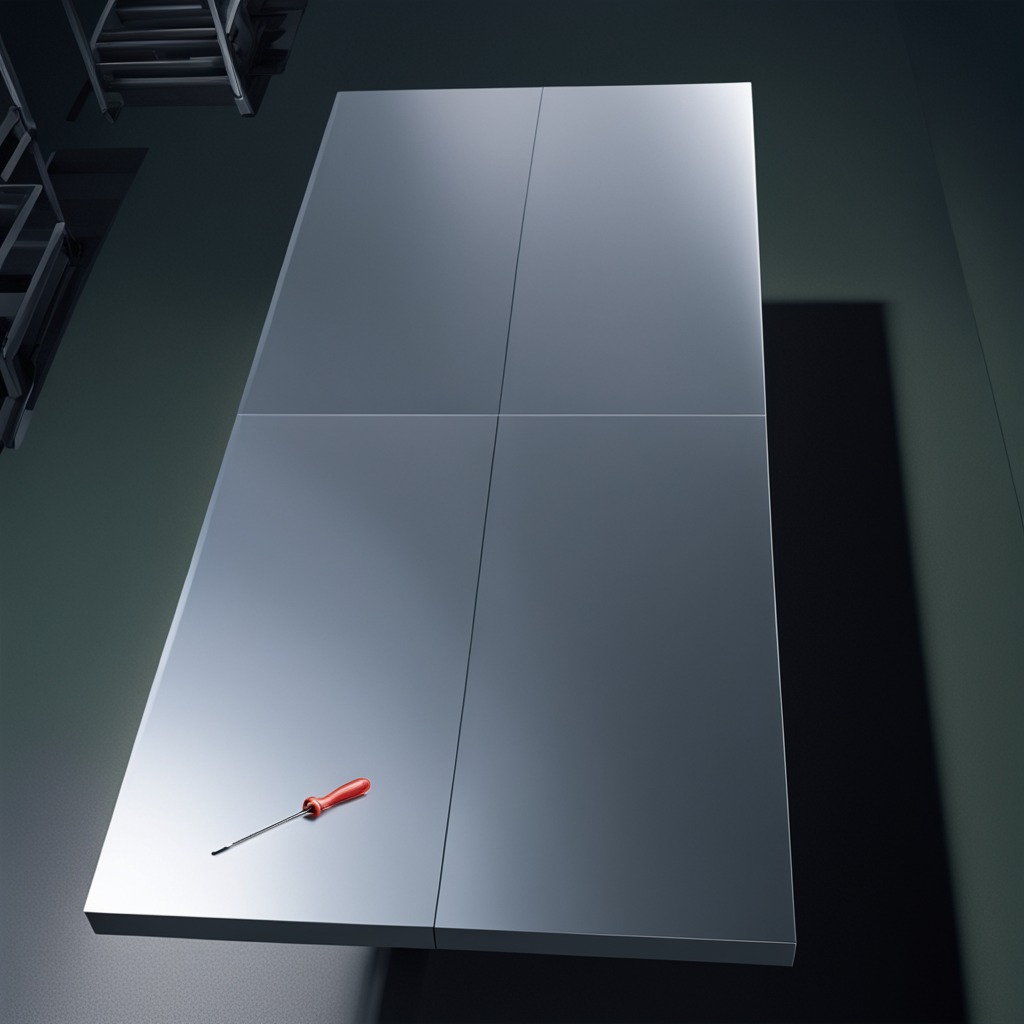
A screwdriver is lying on the tabletop.